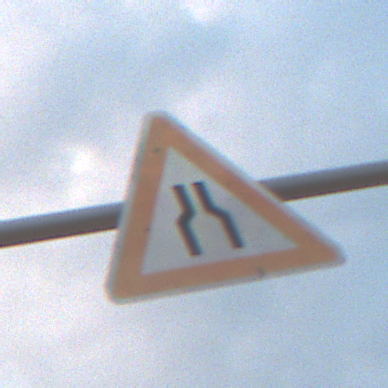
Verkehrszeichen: VerengteFahrbahn
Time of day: SunriseSunset
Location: Outdoor (Nature)
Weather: PartlyCloudy
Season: NotSpecified
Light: Natural